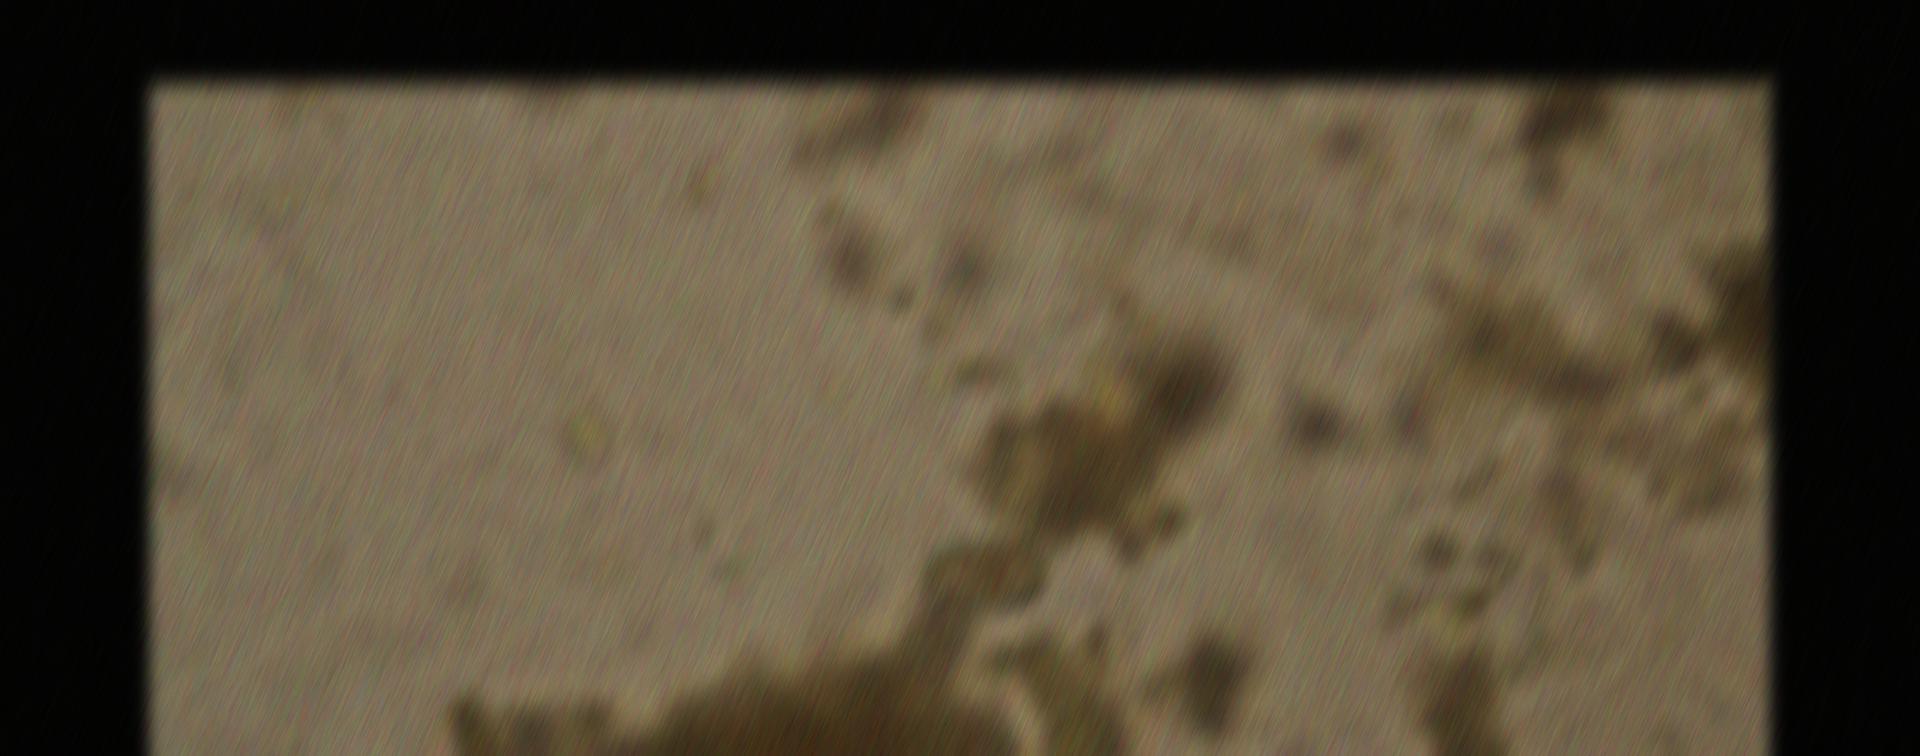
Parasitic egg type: Capillaria philippinensis